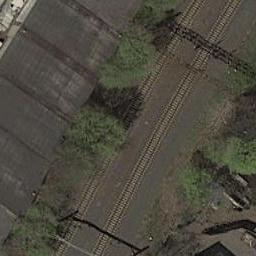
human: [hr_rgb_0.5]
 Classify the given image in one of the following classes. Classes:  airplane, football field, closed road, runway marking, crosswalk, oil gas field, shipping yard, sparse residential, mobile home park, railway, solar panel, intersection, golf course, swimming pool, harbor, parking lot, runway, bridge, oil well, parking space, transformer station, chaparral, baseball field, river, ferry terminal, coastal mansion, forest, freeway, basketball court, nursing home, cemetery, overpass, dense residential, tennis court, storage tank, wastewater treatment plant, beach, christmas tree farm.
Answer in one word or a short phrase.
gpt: railway